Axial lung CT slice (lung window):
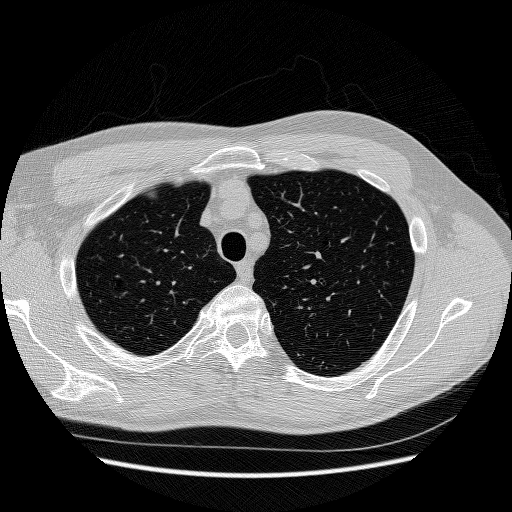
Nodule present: no